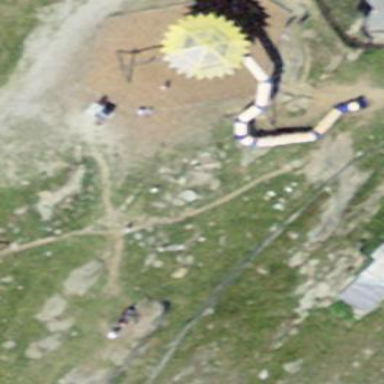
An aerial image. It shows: Playground area for leisure land.